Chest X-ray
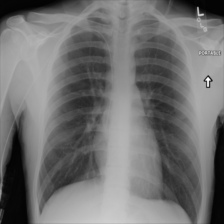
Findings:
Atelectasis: negative
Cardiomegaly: negative
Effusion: negative
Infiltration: negative
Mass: negative
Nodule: negative
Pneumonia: negative
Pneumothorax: negative
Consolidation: negative
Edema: negative
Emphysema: negative
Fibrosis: negative
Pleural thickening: negative
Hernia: negative